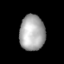
Tissue: lung
Cell type: Epithelial cells
Senescence score: 0.2061
Nuclear area (px): 878
Mean DAPI intensity: 170.281